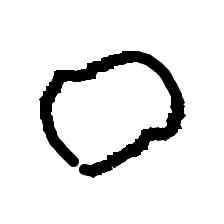
Shape: circle